Field crop: maize
Growth stage: 2
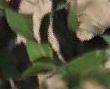
Species: maize